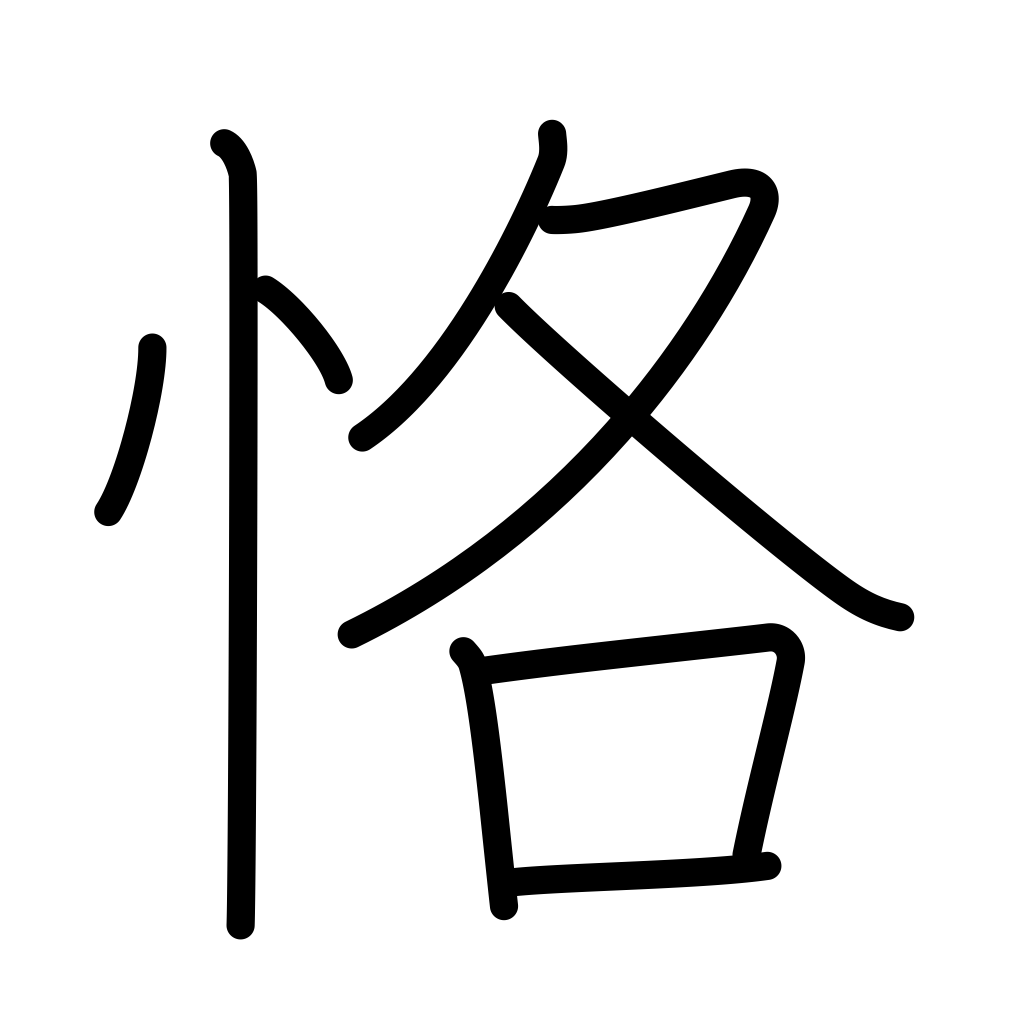
Meaning: carefulness